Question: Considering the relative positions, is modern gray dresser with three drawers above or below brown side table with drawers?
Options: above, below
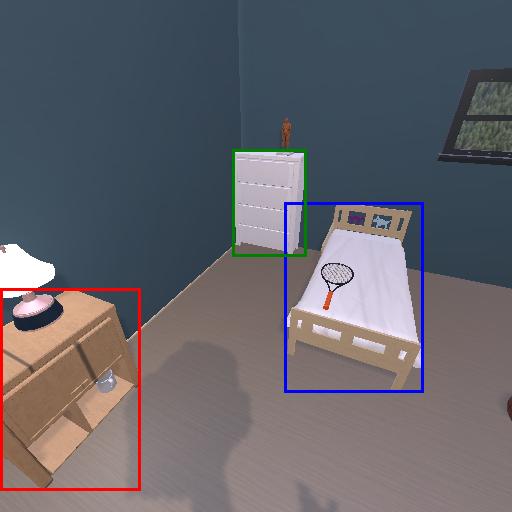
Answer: above